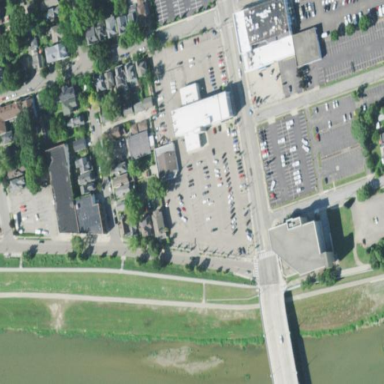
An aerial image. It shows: Shop that sells cars.